Question: How do I get a Scroll View to work using autolayout to calculate its content size?
It seems Xcode 6 will create a "UIView Encapsulated Layout Height" constraint whenever a Scroll View (with Autolayout) exists, and this constraint will forcibly set the height to the frame height (thus rendering the scroll functionality of a scroll view useless).

Error:
'''
2014-09-09 21:06:01.059 ScrollViewLayoutBreaking[24488:88731] Unable to simultaneously satisfy constraints.
Probably at least one of the constraints in the following list is one you don't want. Try this: (1) look at each constraint and try to figure out which you don't expect; (2) find the code that added the unwanted constraint or constraints and fix it. (Note: If you're seeing NSAutoresizingMaskLayoutConstraints that you don't understand, refer to the documentation for the UIView property translatesAutoresizingMaskIntoConstraints)
(
"<NSLayoutConstraint:0x7f9a19ebd150 V:[UIView:0x7f9a19ea7f90(530)]>",
"<NSLayoutConstraint:0x7f9a19ec1370 V:[UIView:0x7f9a19ebd5e0(110)]>",
"<NSLayoutConstraint:0x7f9a19ea9ee0 V:[_UILayoutGuide:0x7f9a19ec18d0]-(0)-[UIView:0x7f9a19ea7f90]>",
"<NSLayoutConstraint:0x7f9a19ec1fa0 V:[UIView:0x7f9a19ea7f90]-(0)-[UIView:0x7f9a19ebd5e0]>",
"<NSLayoutConstraint:0x7f9a19e8d270 V:[UIView:0x7f9a19ebd5e0]-(5)-[_UILayoutGuide:0x7f9a19ec2260]>",
"<_UILayoutSupportConstraint:0x7f9a19ea0ac0 V:[_UILayoutGuide:0x7f9a19ec18d0(0)]>",
"<_UILayoutSupportConstraint:0x7f9a19ea7380 V:|-(0)-[_UILayoutGuide:0x7f9a19ec18d0] (Names: '|':UIScrollView:0x7f9a19ea76a0 )>",
"<_UILayoutSupportConstraint:0x7f9a19e21d00 V:[_UILayoutGuide:0x7f9a19ec2260(0)]>",
"<_UILayoutSupportConstraint:0x7f9a19e8a930 _UILayoutGuide:0x7f9a19ec2260.bottom == UIScrollView:0x7f9a19ea76a0.bottom>",
"<NSLayoutConstraint:0x7f9a1c003f50 'UIView-Encapsulated-Layout-Height' V:[UIScrollView:0x7f9a19ea76a0(504)]>"
)
Will attempt to recover by breaking constraint
<NSLayoutConstraint:0x7f9a19ebd150 V:[UIView:0x7f9a19ea7f90(530)]>
Make a symbolic breakpoint at UIViewAlertForUnsatisfiableConstraints to catch this in the debugger.
The methods in the UIConstraintBasedLayoutDebugging category on UIView listed in <UIKit/UIView.h> may also be helpful.
'''
Edit: All views inside this Scroll View are autolayouted and already pinned to both the Scroll View top and bottom, as well as both sides. I am aware that failing to bind it in all four sides will fail to create a content size. The autolayout and scrolling are correct in iOS 7 / XCode 5, but the exact same code and storyboard break in iOS 8 / XCode 6.
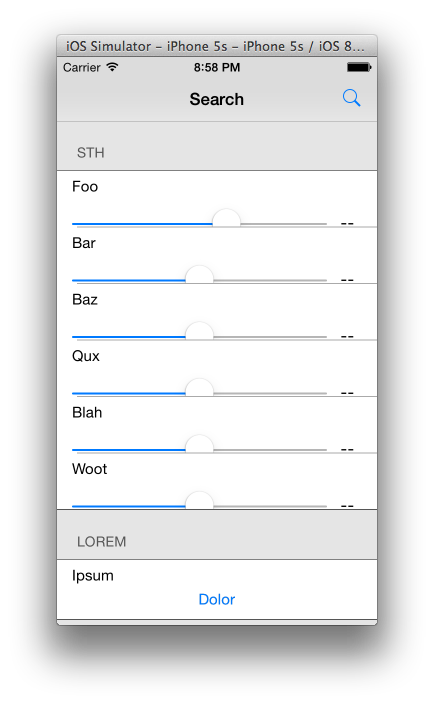
Answer: Figured I'd answer the question since it's receiving replies up to this day.
The code is autolayouted correctly. As stated in the question, the same code produced a perfect, no warning/errors Scroll View using Xcode 5 and iOS 7, and would break a layout constraint I did not manually create in Xcode 6 GM Seed and iOS 8.
It so seems it was an Xcode 6 GM Seed bug, the same code actually worked seamlessly in future updates of Xcode 6 after the first release, without any constraint breaking.